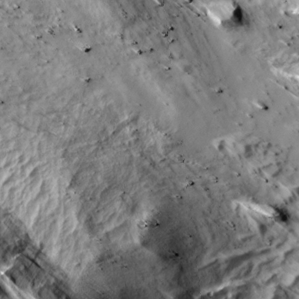
Label: non_frost